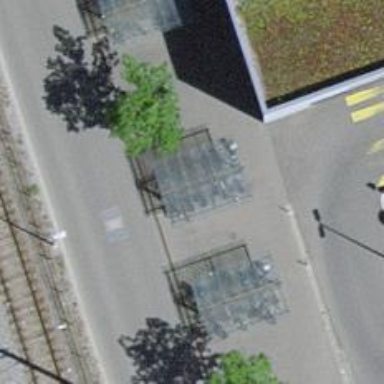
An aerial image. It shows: Bicycle parking facility.